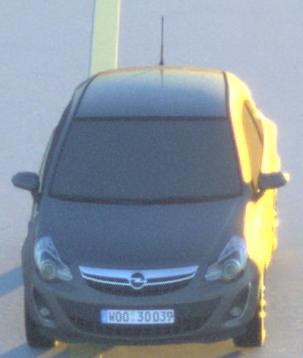
Make: Opel
Model: Corsa 1.2
Detailed model: Corsa (D)
Model produced from: 2011/01
Model produced until: 2014/08
Doors: 3
Color: gray
Road condition: dry road
Daytime: sunrise or sunset
Contrast: high contrast